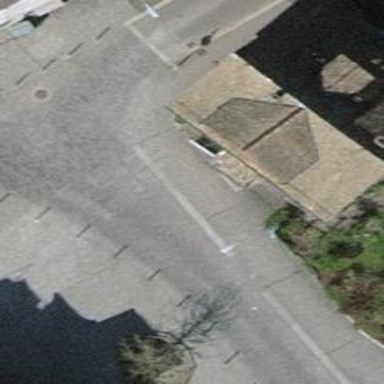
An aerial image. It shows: Residential road with sett surface.